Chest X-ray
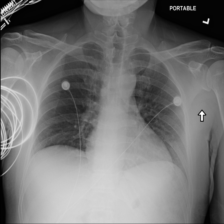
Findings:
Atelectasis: negative
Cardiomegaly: negative
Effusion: negative
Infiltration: negative
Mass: negative
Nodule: negative
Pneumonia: negative
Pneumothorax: negative
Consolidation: negative
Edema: negative
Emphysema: negative
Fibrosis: negative
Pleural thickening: negative
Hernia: negative